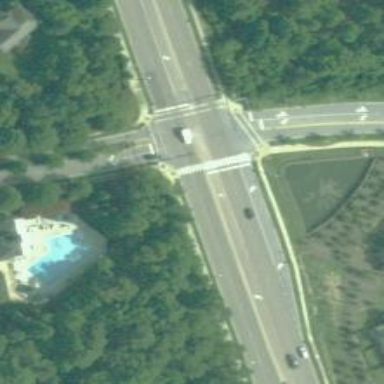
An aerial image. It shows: Marked asphalt cycleway crossing.